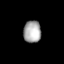
Tissue: skin
Cell type: Epithelial cells
Senescence score: 0.2537
Nuclear area (px): 381
Mean DAPI intensity: 168.286